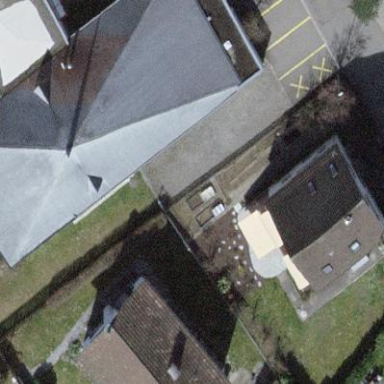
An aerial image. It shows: Building that is place of worship.